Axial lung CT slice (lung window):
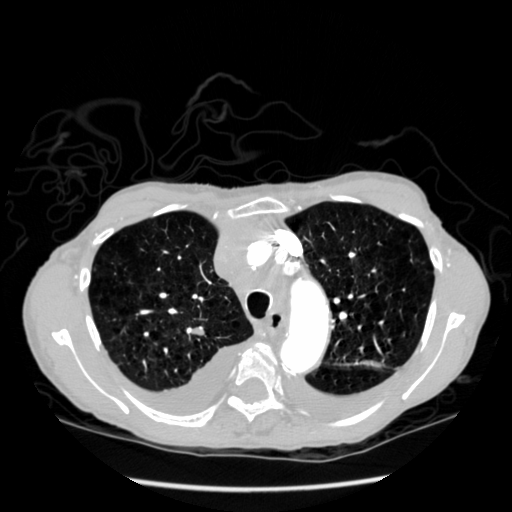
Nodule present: yes
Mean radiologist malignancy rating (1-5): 3